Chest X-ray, AP view. Patient: 35 years old, sex M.
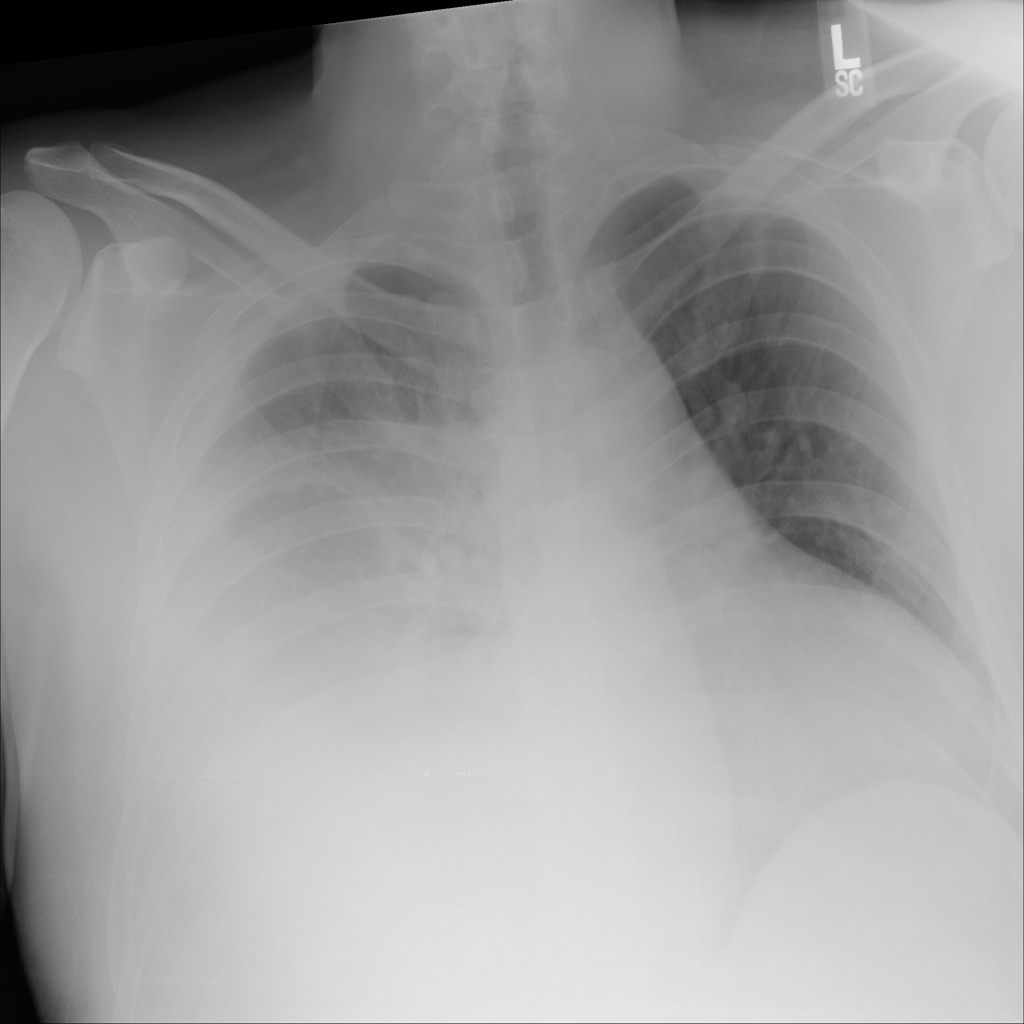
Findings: Effusion